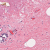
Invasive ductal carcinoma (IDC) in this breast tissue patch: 0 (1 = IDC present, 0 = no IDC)